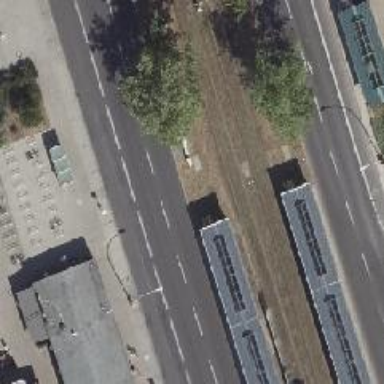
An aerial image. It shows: Secondary road with asphalt surface. There is share busway on the right side for cyclists.